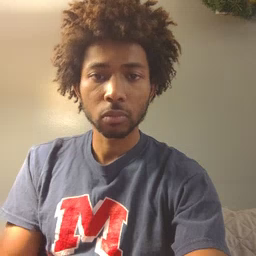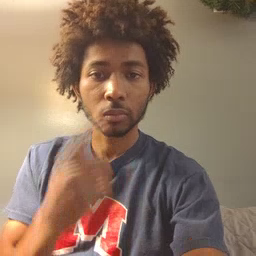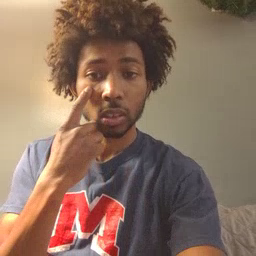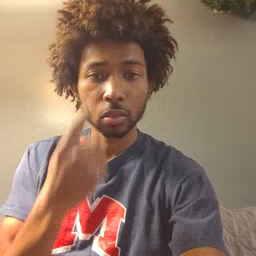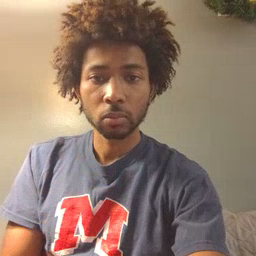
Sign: eye